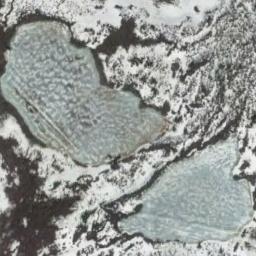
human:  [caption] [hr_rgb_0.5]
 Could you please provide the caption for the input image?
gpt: The lake is dark green .

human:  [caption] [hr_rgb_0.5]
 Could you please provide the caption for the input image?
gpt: The two lakes lie in a mountainous area .

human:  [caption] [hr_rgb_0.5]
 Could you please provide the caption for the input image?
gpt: The lake on the upper left is larger than the lake on the lower right .

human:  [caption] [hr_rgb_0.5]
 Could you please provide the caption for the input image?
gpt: Two irregularly shaped blue lakes are surrounded by green forests, Covered in white snow .

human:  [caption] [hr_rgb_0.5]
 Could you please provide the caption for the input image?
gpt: There are white snow around the frozen lakes .